Field crop: maize
Growth stage: 2
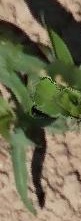
Species: maize